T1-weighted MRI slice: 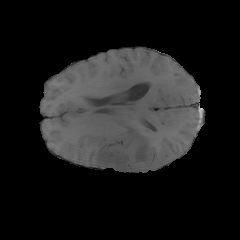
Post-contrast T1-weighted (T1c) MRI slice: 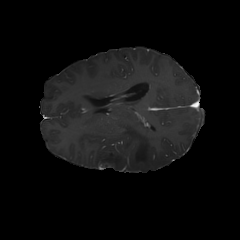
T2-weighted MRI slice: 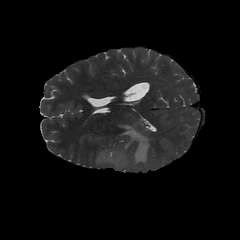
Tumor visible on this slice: yes